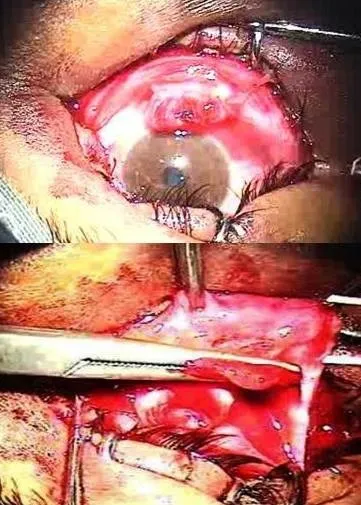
Proximal and distal ends of inferior rectus muscle.
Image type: medical_photograph (other_medical_photograph)